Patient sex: M
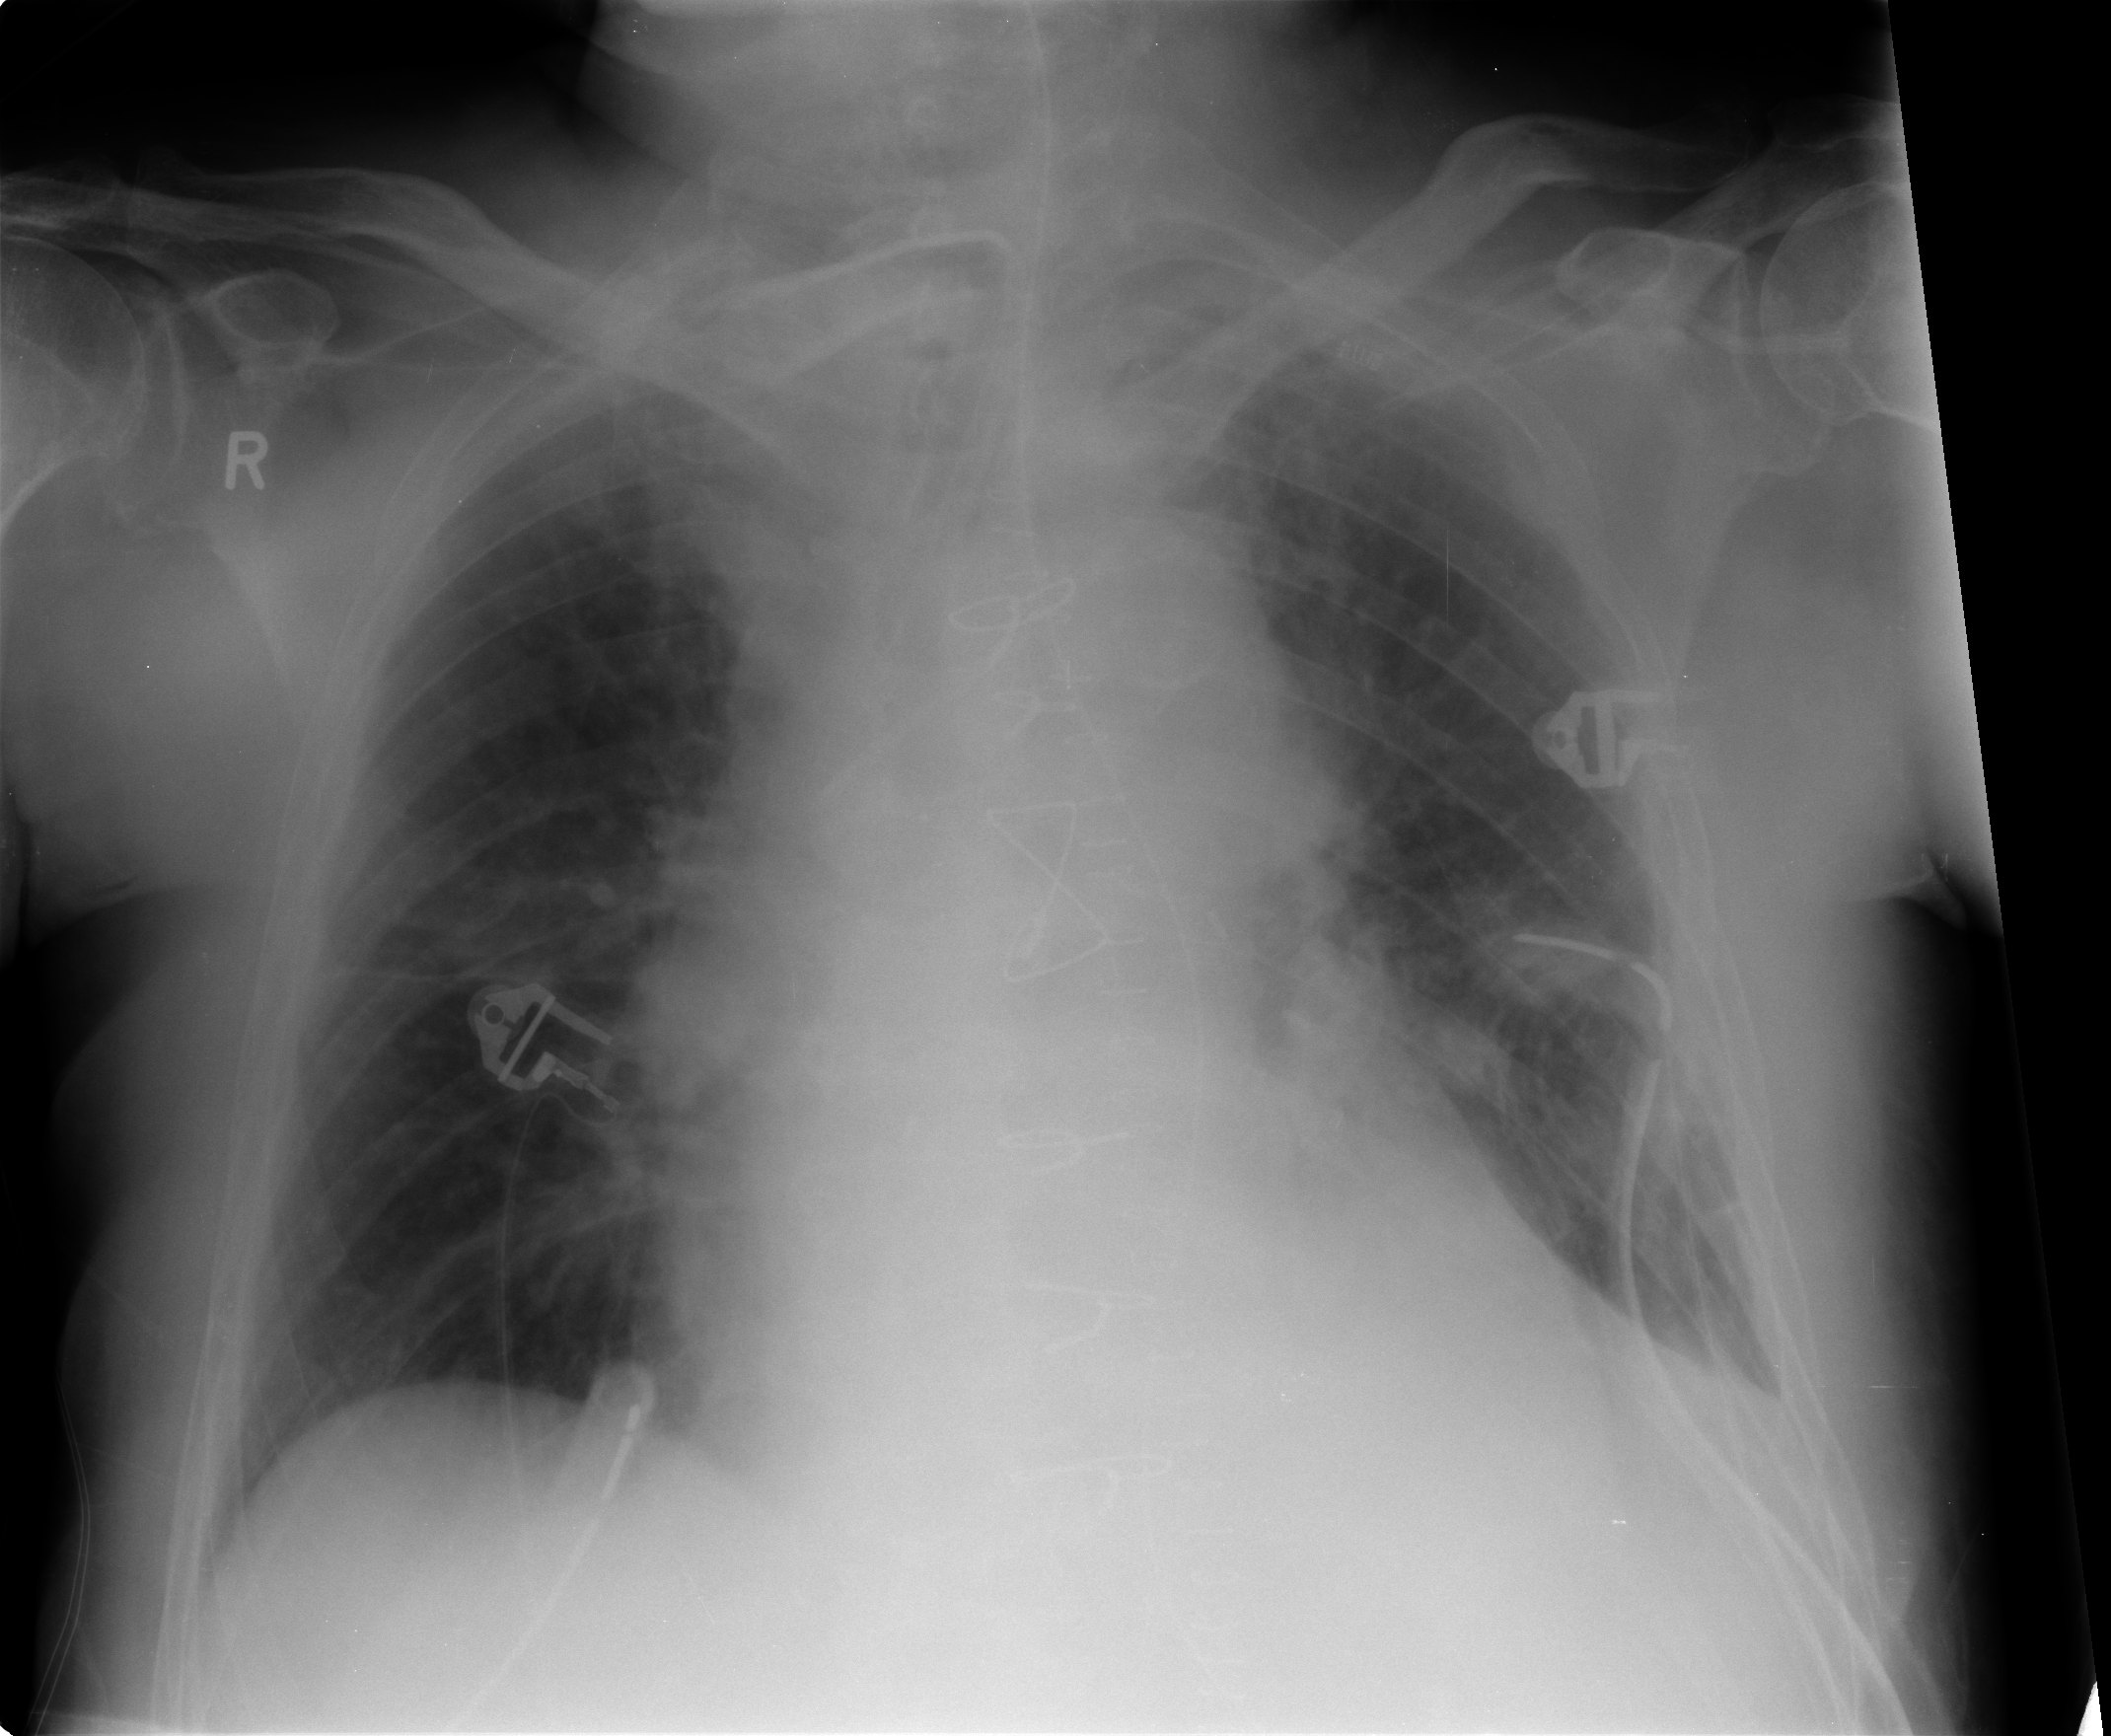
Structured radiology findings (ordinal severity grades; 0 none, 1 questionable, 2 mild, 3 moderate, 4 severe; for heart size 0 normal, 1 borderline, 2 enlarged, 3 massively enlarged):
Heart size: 2
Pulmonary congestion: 1
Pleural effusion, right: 0
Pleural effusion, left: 1
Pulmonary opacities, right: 0
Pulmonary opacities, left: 0
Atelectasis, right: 2
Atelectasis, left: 2